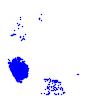
Particle: pion